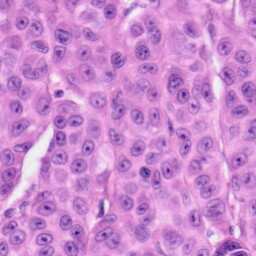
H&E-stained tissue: Skin